Here is the envelope spectrum of one vibration snapshot from a rolling-element bearing, with each characteristic fault-frequency family marked on the frequency axis. Based on the visible evidence, which condition applies: normal, inner_race, outer_race, ball?
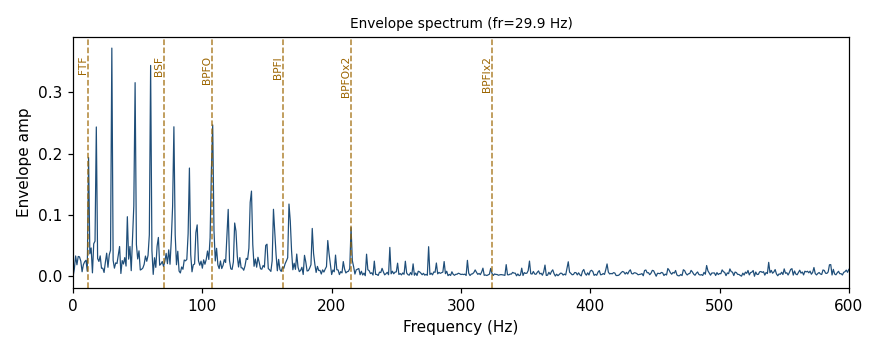
Answer: outer_race